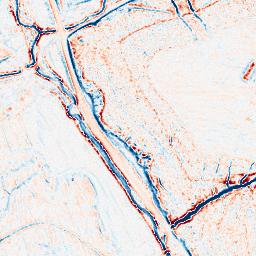
Category: edge_preserving
Decomposition family: bilateral
Decomposition parameters: d: 9
sigma_color: 150
sigma_space: 150
Upsampling method: quartic
Upsampling parameters: scale: 8
Upsampling scale: 8